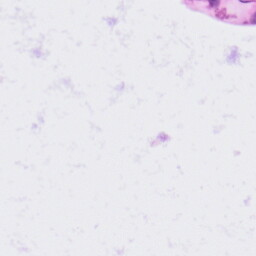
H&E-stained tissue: Lung